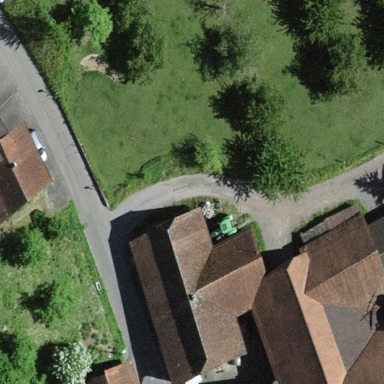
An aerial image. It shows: Residential building.